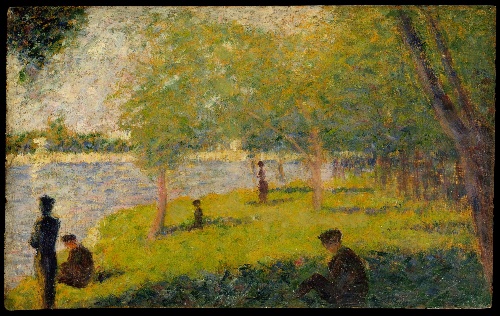
Title: Study for "A Sunday on La Grande Jatte"
Artist: Georges Seurat
Artist bio: French, Paris 1859–1891 Paris
Date: 1884
Object type: Painting
Classification: Paintings
Medium: Oil on wood
Dimensions: 6 1/8 x 9 1/2 in. (15.6 x 24.1 cm)
Department: Robert Lehman Collection
Credit line: Robert Lehman Collection, 1975
Accession year: 1975
Repository: Metropolitan Museum of Art, New York, NY
Tags: Parks